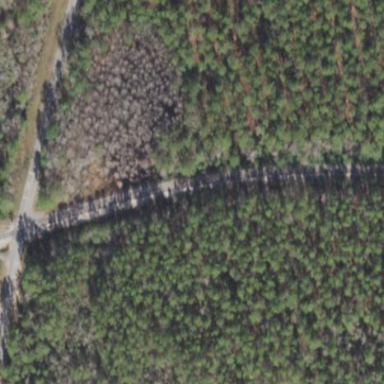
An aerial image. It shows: Forest dominated by needle-leaved trees.